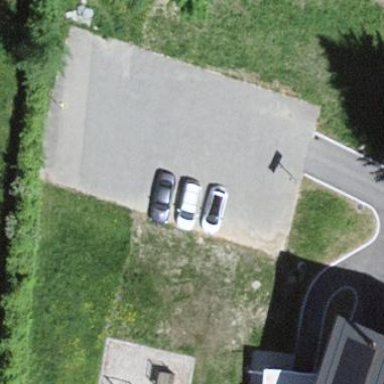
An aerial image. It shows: Parking area with asphalt surface.